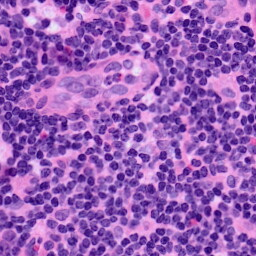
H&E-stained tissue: LymphNode